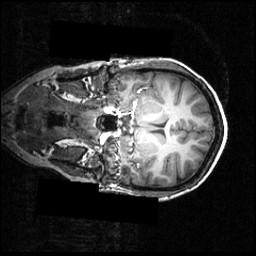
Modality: T1w
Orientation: coronal
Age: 21
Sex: female
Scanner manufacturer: siemens
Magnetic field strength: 3.951 T
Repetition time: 1.5 s
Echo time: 0.00335 s